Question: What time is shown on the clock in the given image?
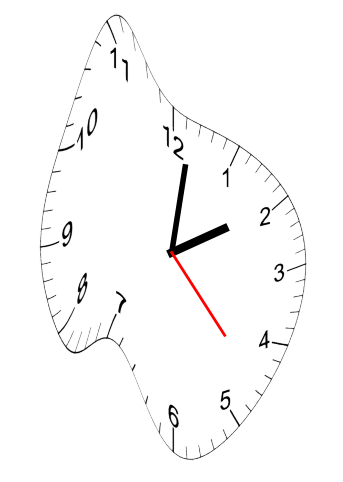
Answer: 02:01:23